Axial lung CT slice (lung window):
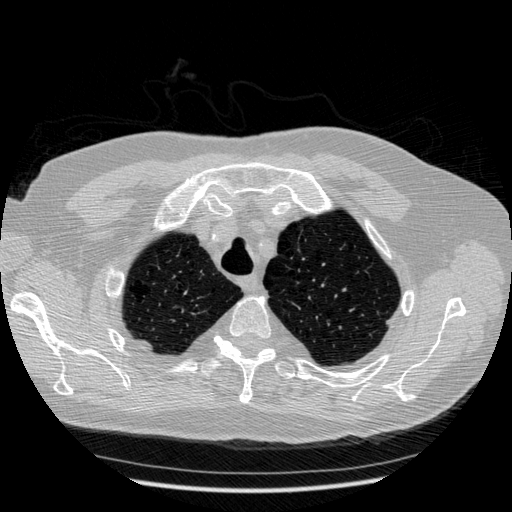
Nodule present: no